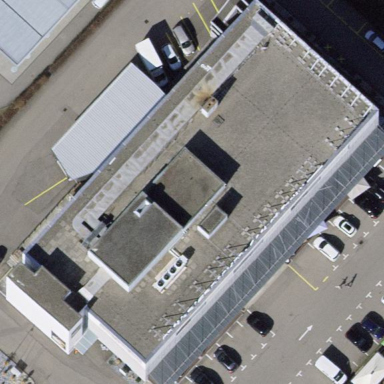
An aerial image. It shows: Retail building.